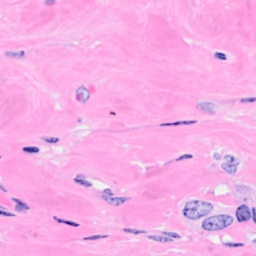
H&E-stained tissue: Breast